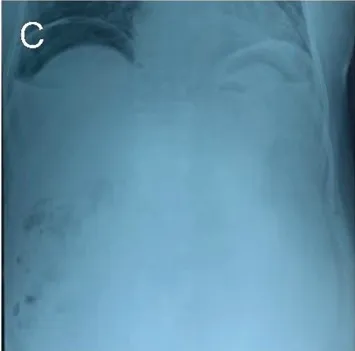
Abdominal X-ray showed pneumoperitoneum.
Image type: radiology (x_ray)